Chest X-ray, PA view. Patient: 63 years old, sex F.
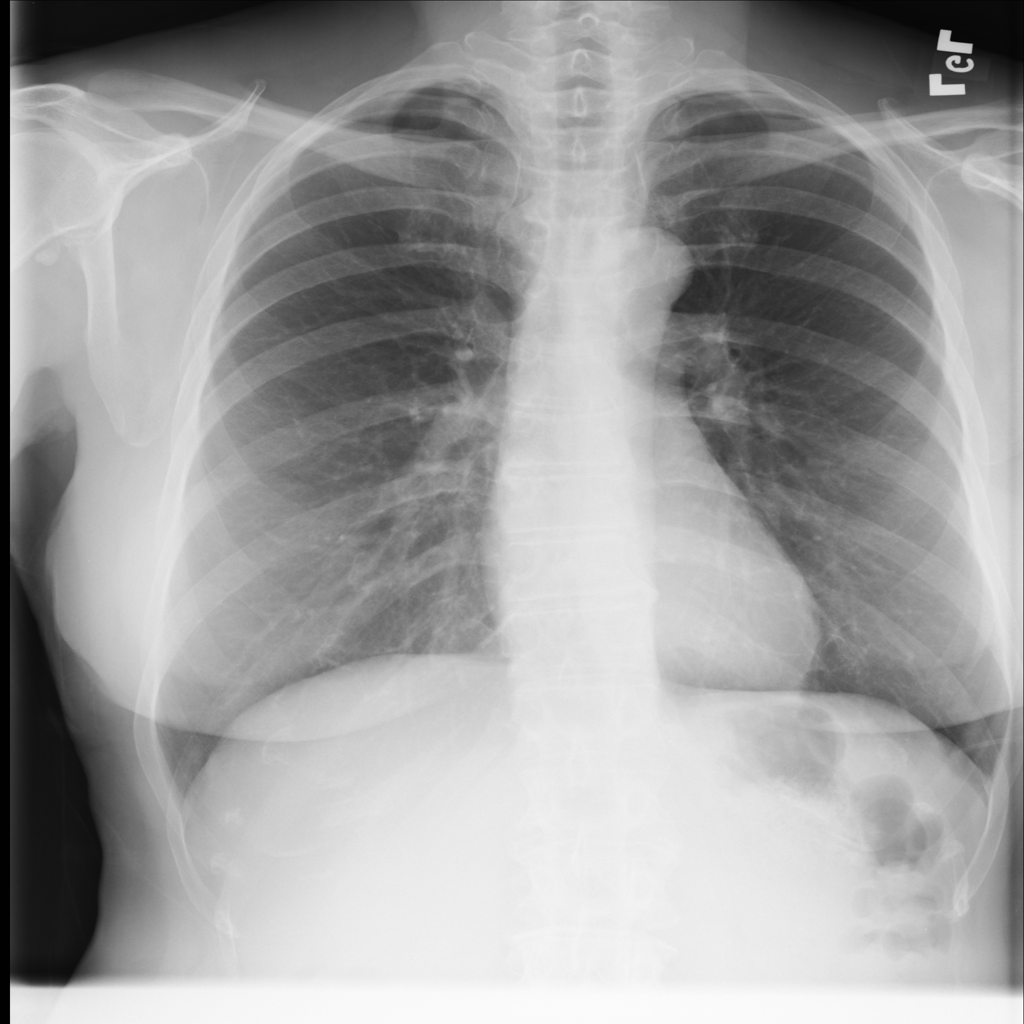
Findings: No Finding